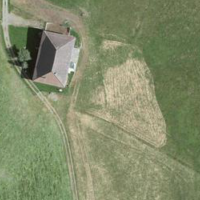
EUNIS habitat code: 25
Species observed at this site:
Astrantia major